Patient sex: F
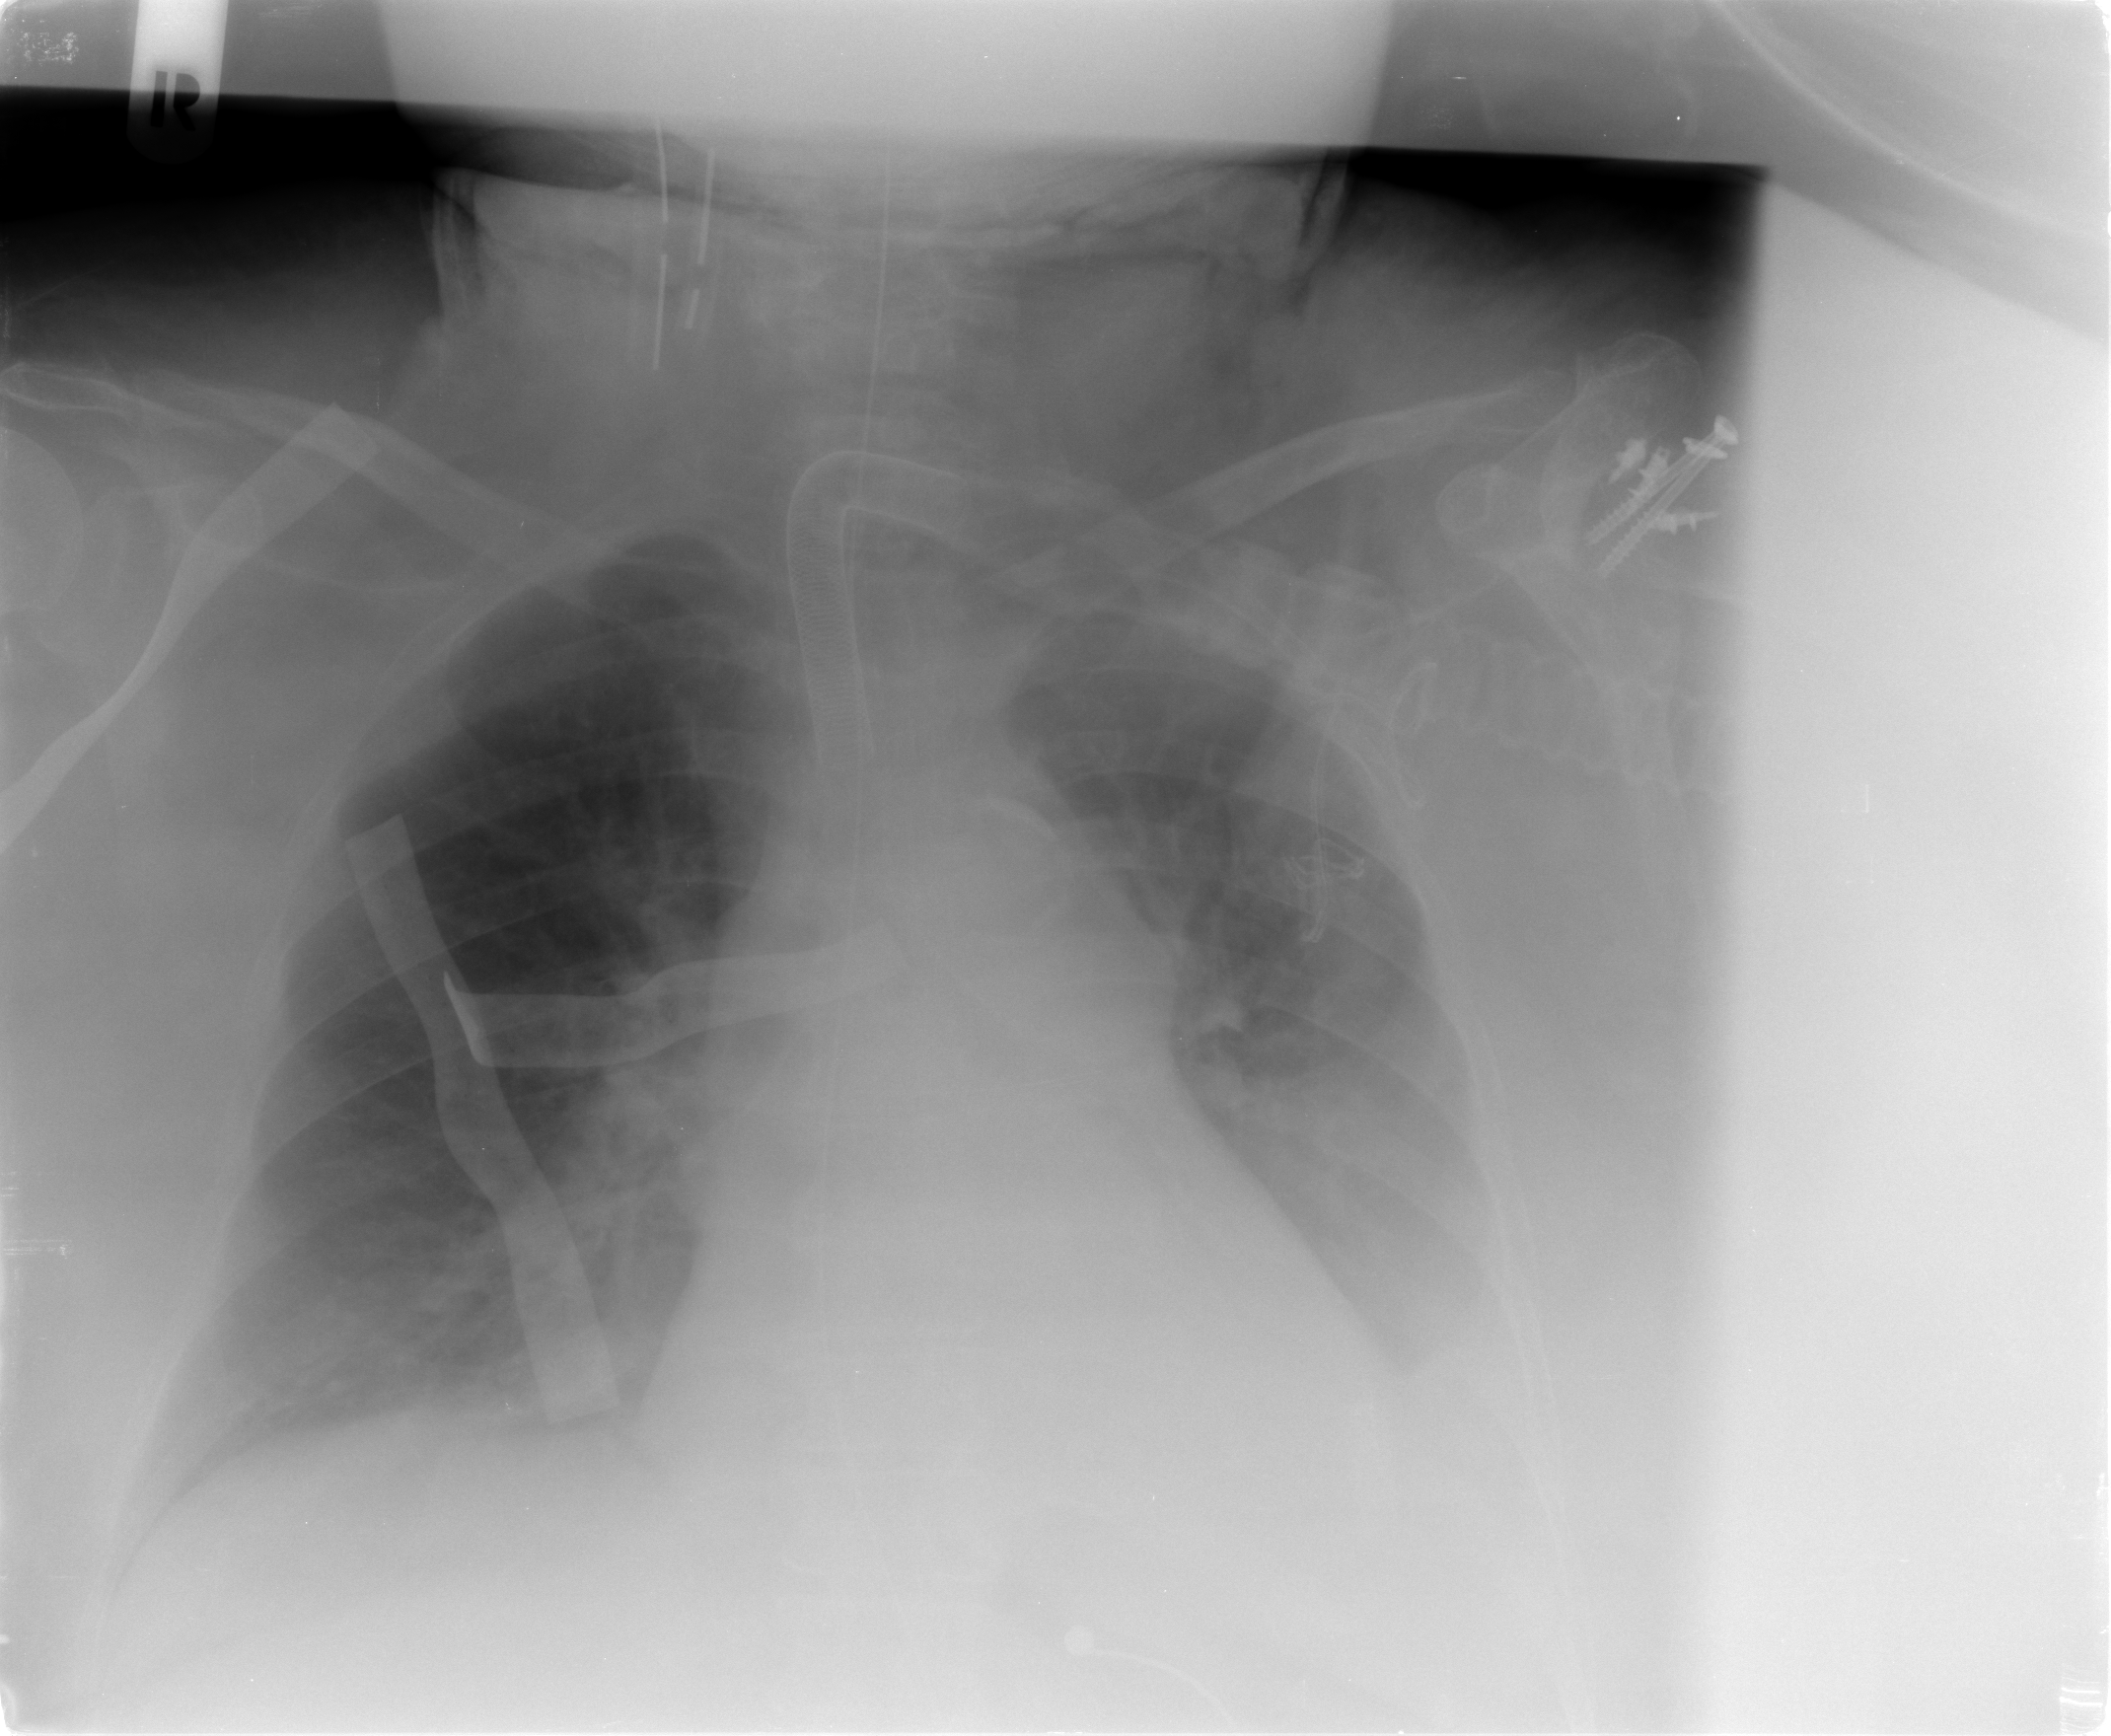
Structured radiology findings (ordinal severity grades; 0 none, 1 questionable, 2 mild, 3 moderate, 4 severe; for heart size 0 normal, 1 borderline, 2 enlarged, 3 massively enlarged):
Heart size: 2
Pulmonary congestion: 2
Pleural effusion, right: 2
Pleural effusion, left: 3
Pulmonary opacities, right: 0
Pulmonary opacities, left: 1
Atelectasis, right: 2
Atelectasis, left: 3